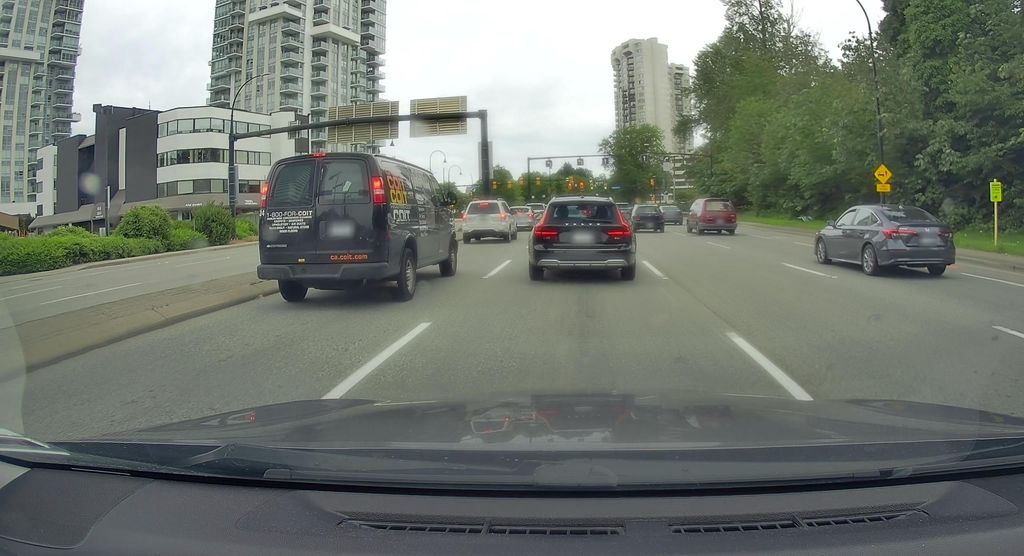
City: vancouver